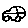
Label: car